Question: Is there any way to control size, color and style of the black data points in the figure below?
## Image

## Code
'''
%% Fit: 'untitled fit 1'.
[xData, yData, zData] = prepareSurfaceData( x_lim, y_lim, z_lim );
% Set up fittype and options.
ft = 'linearinterp';
% Fit model to data.
[fitresult, gof] = fit( [xData, yData], zData, ft, 'Normalize', 'on' );
% Plot fit with data.
figure( 'Name', 'untitled fit 1' );
h = plot( fitresult, [xData, yData], zData );
legend( h, 'untitled fit 1', 'z_lim vs. x_lim, y_lim', 'Location', 'NorthEast' );
% Label axes
xlabel( 'x_lim' );
ylabel( 'y_lim' );
zlabel( 'z_lim' );
grid on
view( -253.5, 42.0 );
'''
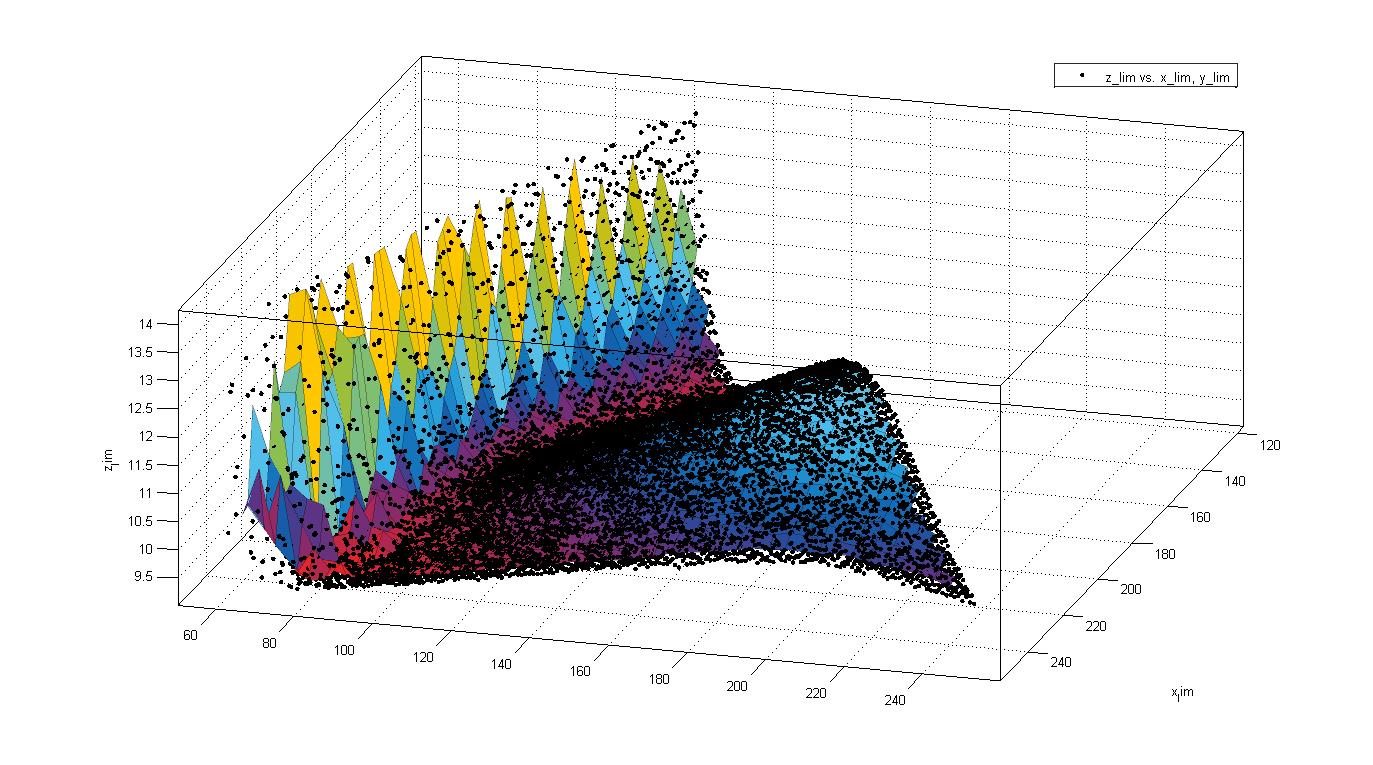
Answer: From your code, the handle returned when you plot, 'h' should be of length 2. 'h(1)' has the details for the surface, and 'h(2)' for the points. Therefore, you can use 'set' on various properties of this handle:
'''
set(h(2),'Marker','o');
'''
(Other properties you may want to set: 'MarkerSize', 'MarkerEdgeColor', 'MarkerFaceColor').